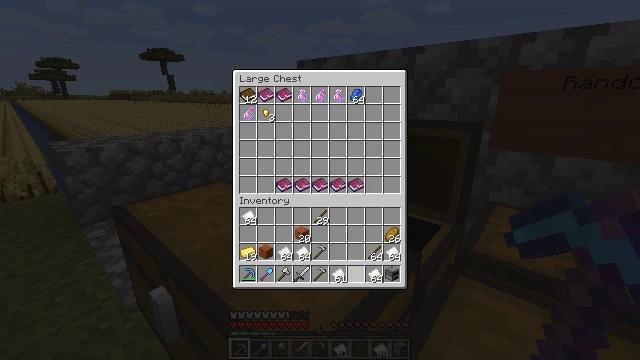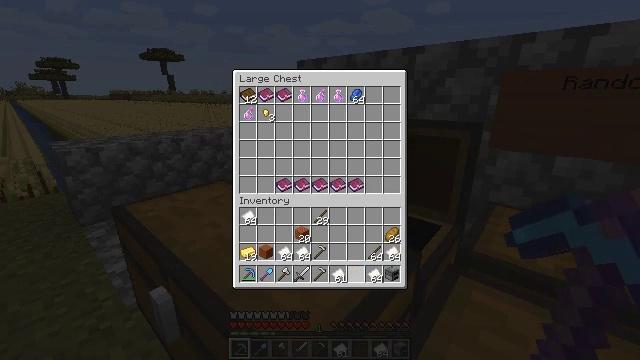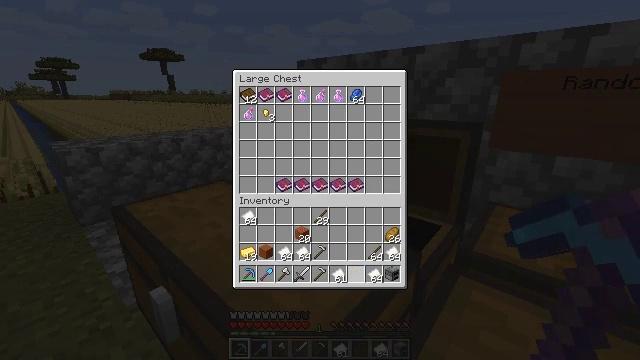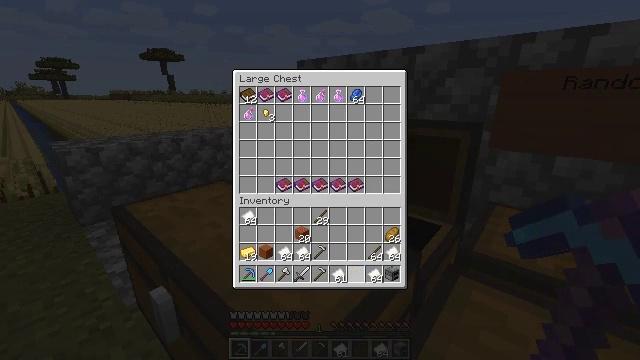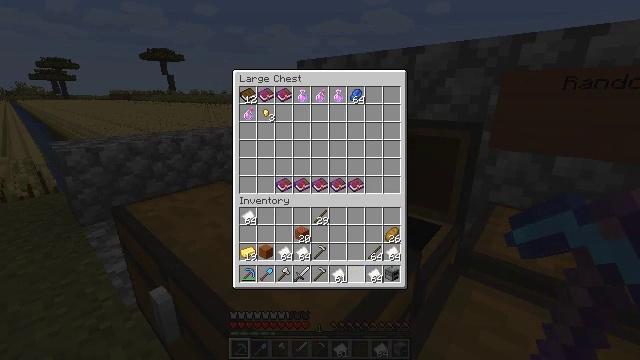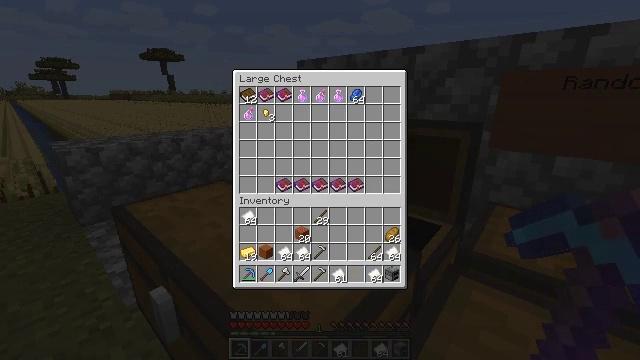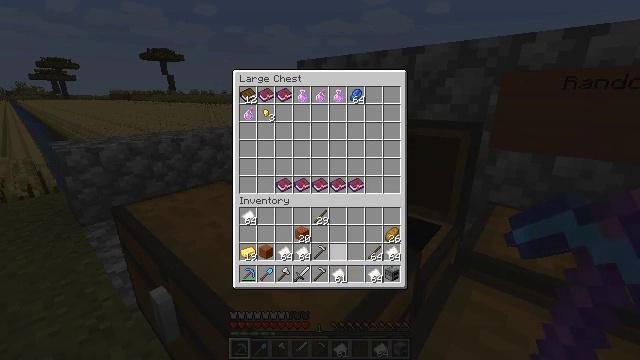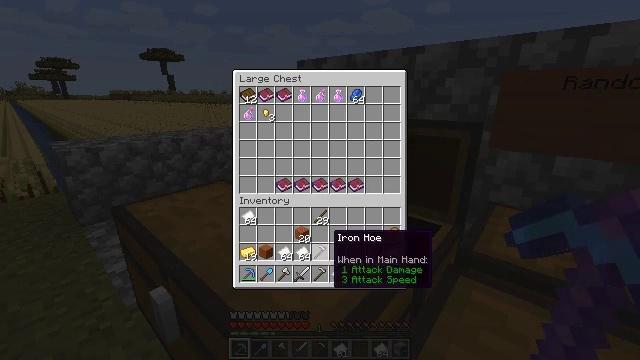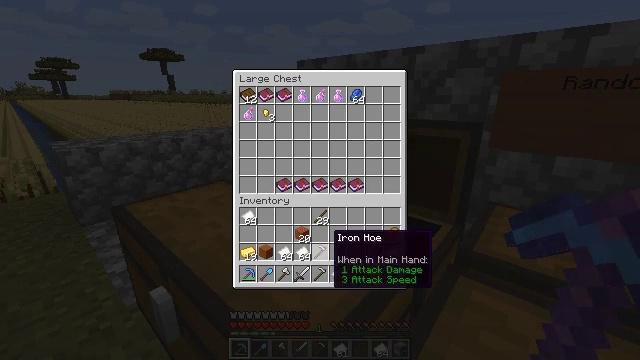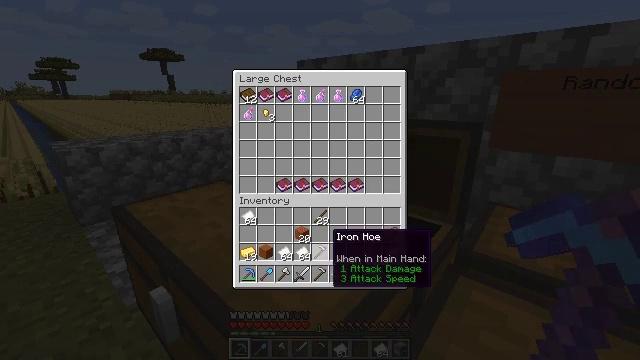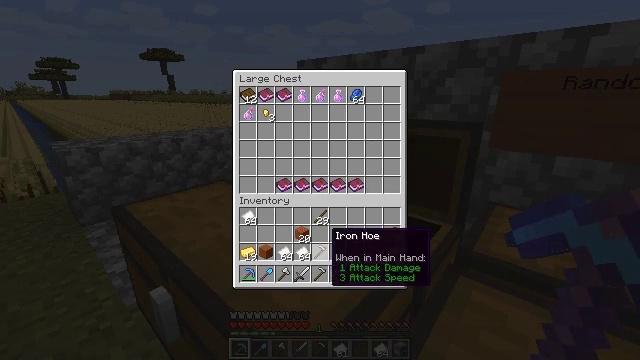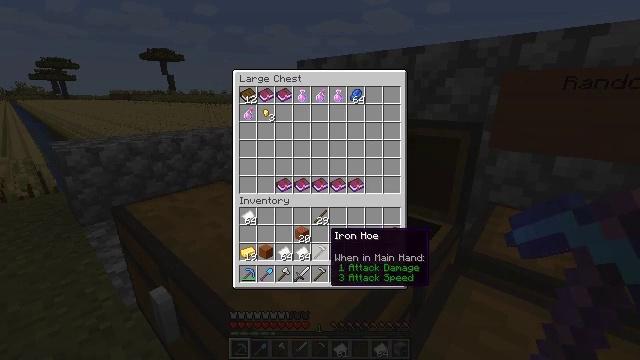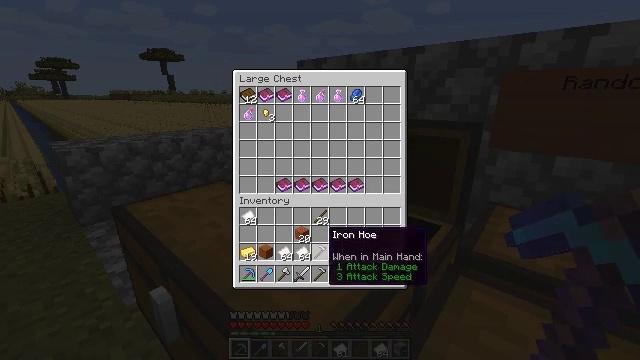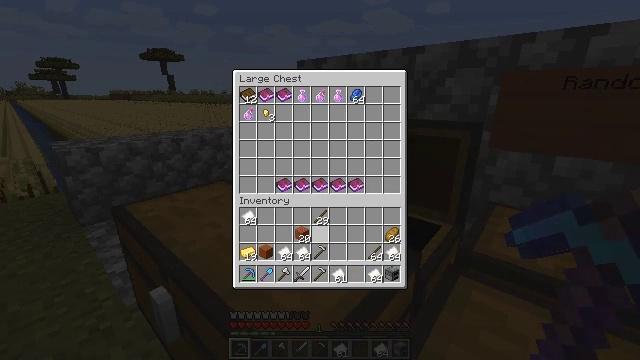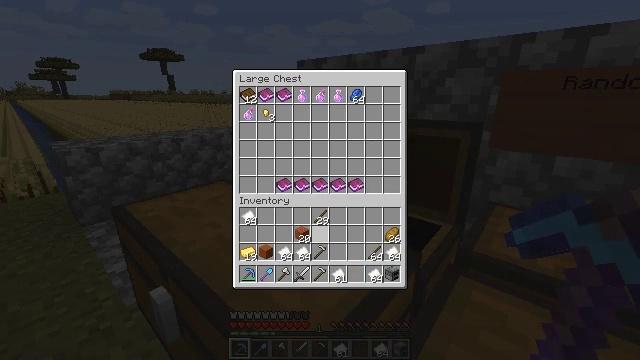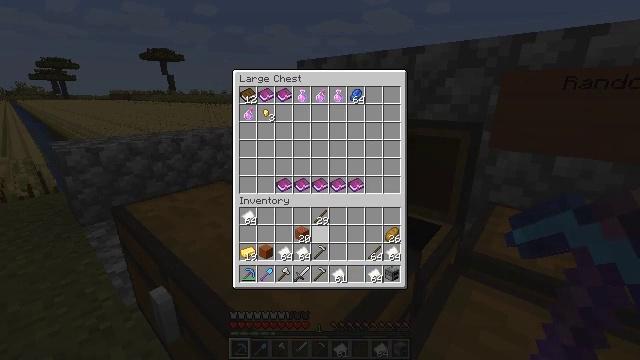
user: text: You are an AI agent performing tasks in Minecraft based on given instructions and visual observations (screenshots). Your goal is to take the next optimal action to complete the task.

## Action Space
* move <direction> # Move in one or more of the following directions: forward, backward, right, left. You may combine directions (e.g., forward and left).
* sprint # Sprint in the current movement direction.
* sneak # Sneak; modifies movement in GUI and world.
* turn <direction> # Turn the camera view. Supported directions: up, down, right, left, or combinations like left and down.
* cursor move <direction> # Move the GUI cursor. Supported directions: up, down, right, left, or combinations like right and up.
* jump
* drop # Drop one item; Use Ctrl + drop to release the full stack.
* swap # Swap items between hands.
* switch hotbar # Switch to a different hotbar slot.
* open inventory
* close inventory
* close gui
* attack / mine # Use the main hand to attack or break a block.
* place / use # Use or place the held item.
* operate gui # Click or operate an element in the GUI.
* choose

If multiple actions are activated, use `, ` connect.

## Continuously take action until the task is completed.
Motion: motion action
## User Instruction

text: Mine the sugar cane near rivers.
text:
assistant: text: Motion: sneak
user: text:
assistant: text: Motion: sneak
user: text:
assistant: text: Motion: sneak
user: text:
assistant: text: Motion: sneak
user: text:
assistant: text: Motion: sneak, cursor move left and up
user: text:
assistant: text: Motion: sneak, cursor move left and up
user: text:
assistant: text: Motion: sneak, cursor move left
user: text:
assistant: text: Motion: sneak
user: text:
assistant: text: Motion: sneak
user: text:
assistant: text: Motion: sneak
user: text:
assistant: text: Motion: sneak
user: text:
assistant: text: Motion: sneak
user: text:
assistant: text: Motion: sneak
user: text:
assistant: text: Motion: sneak
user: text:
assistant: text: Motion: sneak
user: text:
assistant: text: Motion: sneak
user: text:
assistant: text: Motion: sneak
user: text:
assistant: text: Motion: sneak
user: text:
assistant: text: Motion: sneak
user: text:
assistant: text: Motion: sneak
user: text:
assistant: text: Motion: sneak
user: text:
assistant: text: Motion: no_op
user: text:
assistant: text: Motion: no_op
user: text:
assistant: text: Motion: no_op
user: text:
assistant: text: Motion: no_op
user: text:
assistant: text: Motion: no_op
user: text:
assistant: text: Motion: no_op
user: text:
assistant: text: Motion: no_op
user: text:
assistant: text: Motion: no_op
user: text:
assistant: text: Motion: no_op